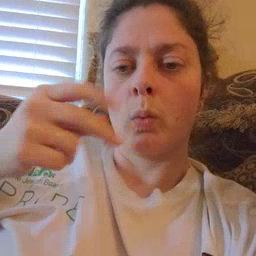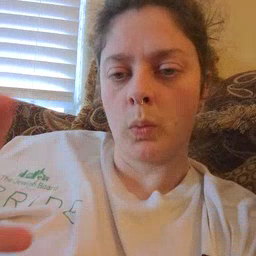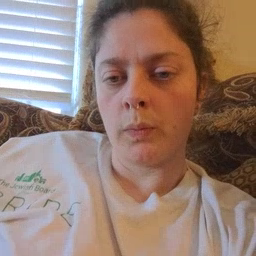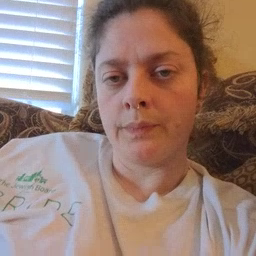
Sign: pool